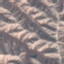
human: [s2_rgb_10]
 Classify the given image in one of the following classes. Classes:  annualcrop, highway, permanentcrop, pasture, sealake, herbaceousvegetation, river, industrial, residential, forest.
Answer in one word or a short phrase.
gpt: HerbaceousVegetation